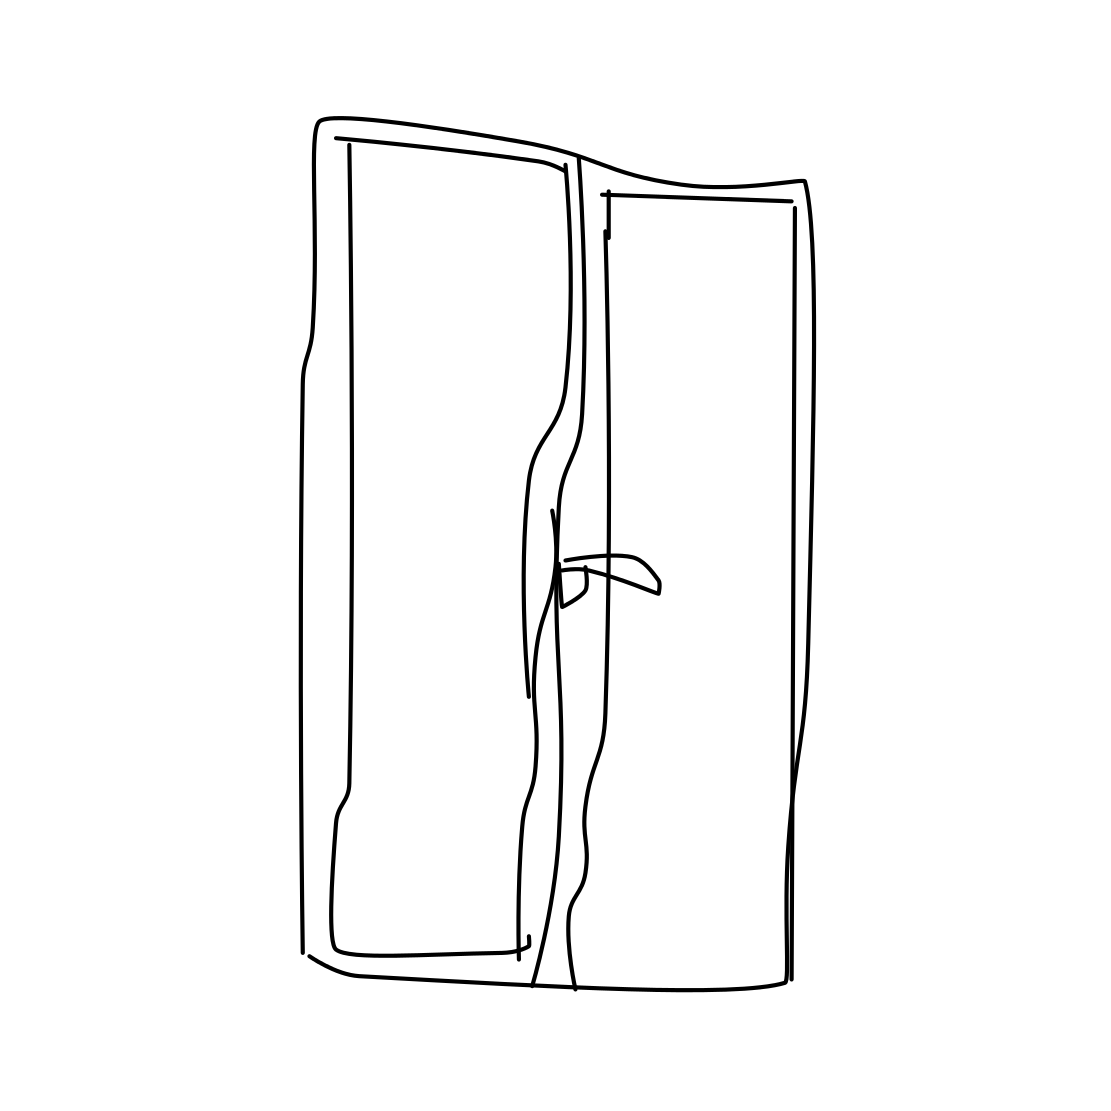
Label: door